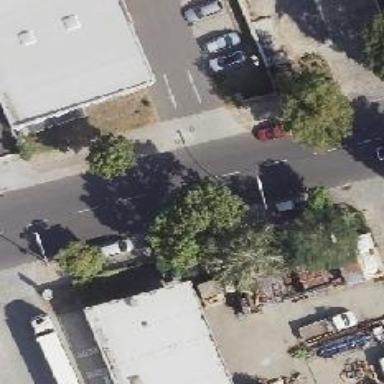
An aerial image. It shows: Broadleaved deciduous tree with parking obstacle nearby.